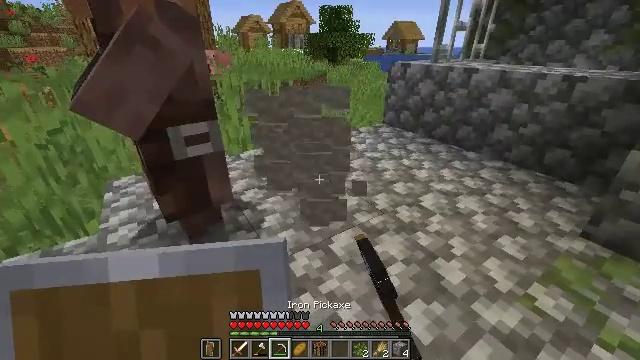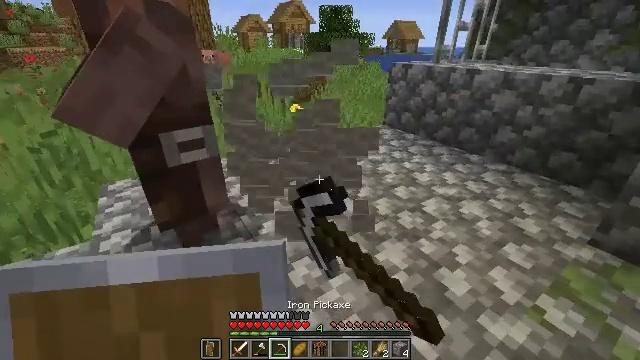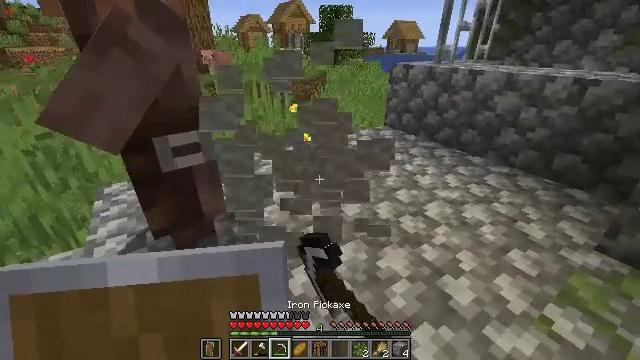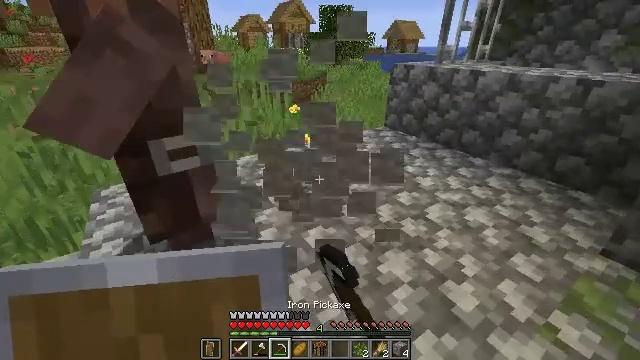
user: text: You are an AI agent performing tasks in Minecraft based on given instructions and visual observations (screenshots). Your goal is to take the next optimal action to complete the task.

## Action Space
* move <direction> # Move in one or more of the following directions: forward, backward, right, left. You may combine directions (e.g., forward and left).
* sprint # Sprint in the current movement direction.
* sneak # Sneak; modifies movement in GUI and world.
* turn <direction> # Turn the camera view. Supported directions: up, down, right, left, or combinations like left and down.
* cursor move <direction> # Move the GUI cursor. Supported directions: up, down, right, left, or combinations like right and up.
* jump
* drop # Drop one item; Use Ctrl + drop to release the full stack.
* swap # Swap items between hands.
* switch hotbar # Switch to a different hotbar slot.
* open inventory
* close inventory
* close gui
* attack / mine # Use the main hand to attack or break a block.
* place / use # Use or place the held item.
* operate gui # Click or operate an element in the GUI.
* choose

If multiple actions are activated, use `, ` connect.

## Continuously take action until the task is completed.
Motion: motion action
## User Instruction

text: Gather the grindstone to use later.
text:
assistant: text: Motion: move forward, sneak, attack / mine
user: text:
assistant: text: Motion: move forward, sneak, attack / mine
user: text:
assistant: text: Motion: move forward, sneak, attack / mine
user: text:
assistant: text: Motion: sneak, attack / mine